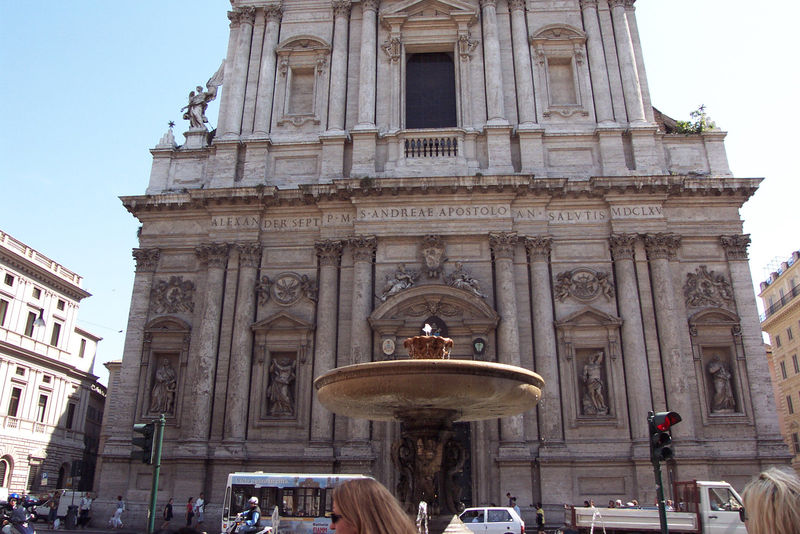
Titel: Rom, S. Andrea della Valle
Künstler: Carlo Rainaldi
Standort: Rom, S. Andrea della Valle (EU - I - Latium)
Schlagwörter: himmel, menschen, stadt, fenster, frau, marmor, straße, säulen, tür, rot, barock, häuser, kirche, gotik, brunnen, engel, balkon, fassade, italien, platz, figuren, inschrift, stern, rom, portal, wappen, statuen, antik, verkehr, florenz, geschosse, putten, autos, mamor, latein, touristen, ampel, bus, apostel, andreas, vierecken, rote ampel, lkw, fiat, panda, menscühen